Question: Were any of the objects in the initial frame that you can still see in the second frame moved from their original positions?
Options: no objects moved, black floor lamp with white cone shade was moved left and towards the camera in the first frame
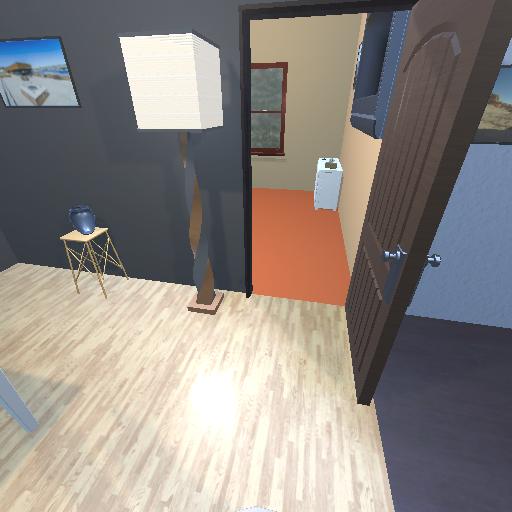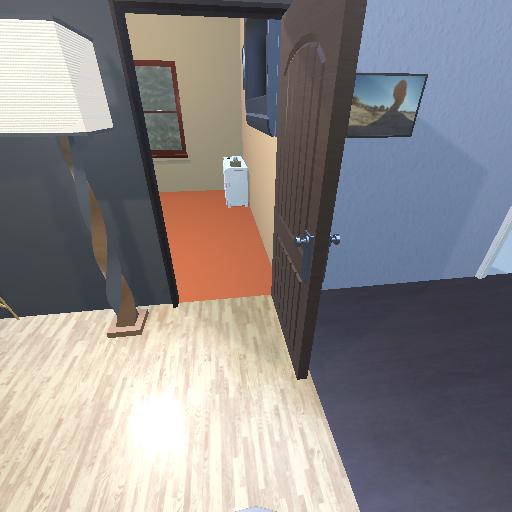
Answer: no objects moved